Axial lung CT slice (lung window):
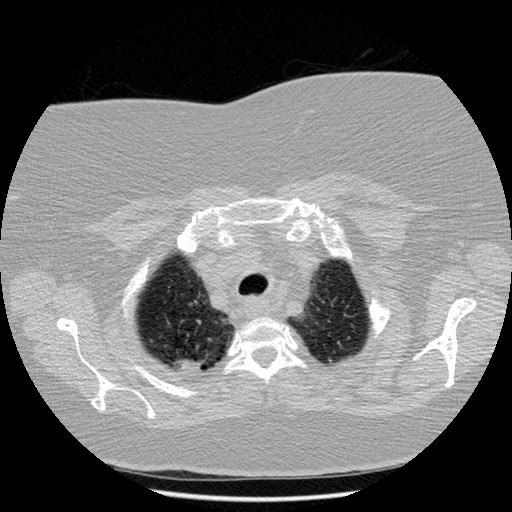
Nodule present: no